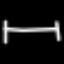
Label: bed